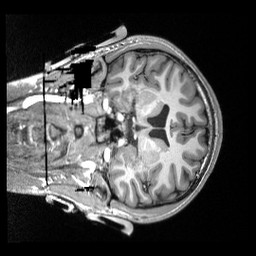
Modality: T1w
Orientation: coronal
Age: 19
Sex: male
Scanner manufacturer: siemens
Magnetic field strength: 3 T
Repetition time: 2.3 s
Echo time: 0.00298 s